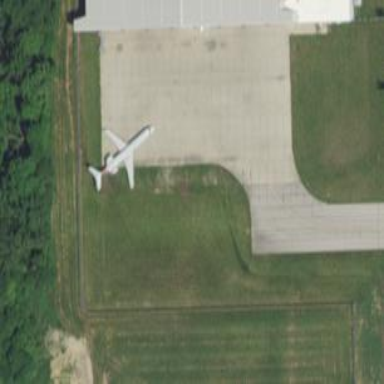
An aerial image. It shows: Apron at the airport.